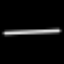
Label: line